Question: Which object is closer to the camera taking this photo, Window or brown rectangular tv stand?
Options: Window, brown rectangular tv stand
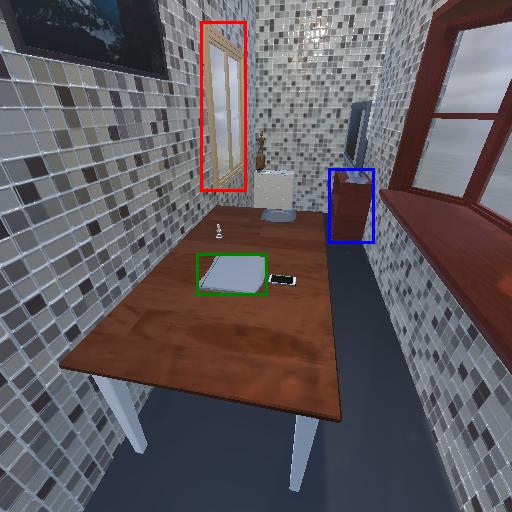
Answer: Window